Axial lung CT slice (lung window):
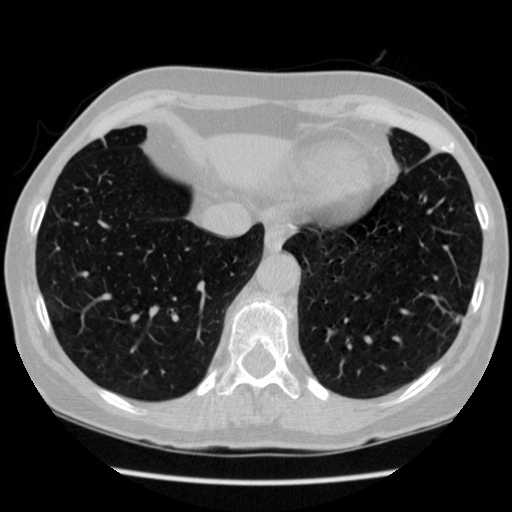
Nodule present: no